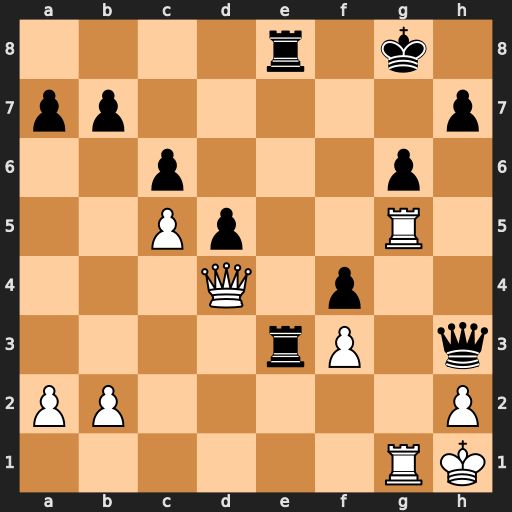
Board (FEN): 4r1k1/pp5p/2p3p1/2Pp2R1/3Q1p2/4rP1q/PP5P/6RK
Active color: w
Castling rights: -
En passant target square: -
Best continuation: Rxg6+ hxg6 Rxg6+ Kf7 Qf6#